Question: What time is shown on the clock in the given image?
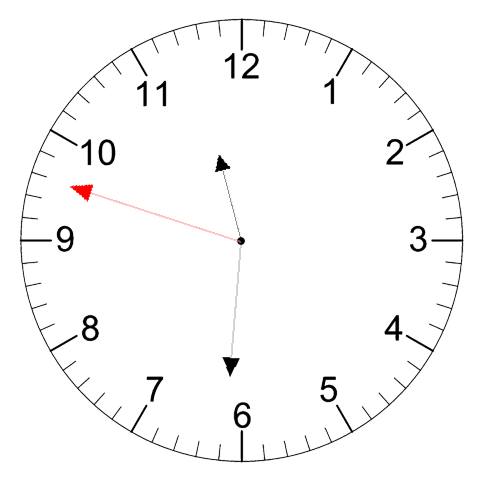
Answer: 11:30:48